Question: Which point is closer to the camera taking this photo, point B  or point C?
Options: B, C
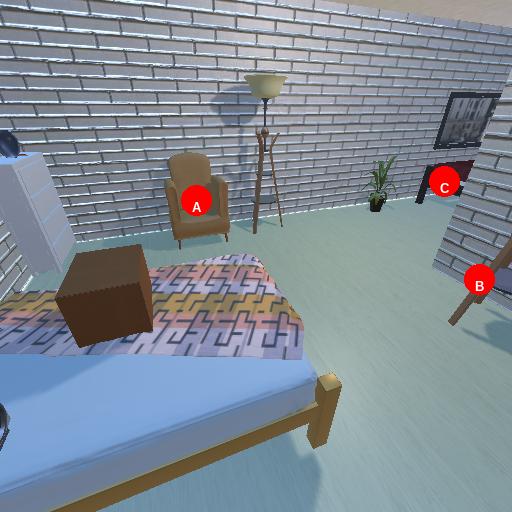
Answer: B